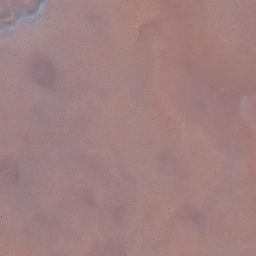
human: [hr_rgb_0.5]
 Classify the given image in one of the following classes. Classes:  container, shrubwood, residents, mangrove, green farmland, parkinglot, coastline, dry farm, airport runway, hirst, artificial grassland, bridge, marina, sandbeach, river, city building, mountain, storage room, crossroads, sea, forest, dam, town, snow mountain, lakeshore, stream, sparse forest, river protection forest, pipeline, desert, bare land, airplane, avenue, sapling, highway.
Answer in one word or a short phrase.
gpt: desert